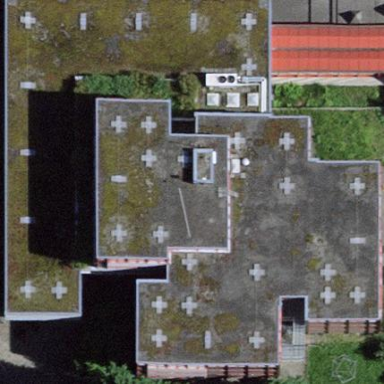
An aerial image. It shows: School building.